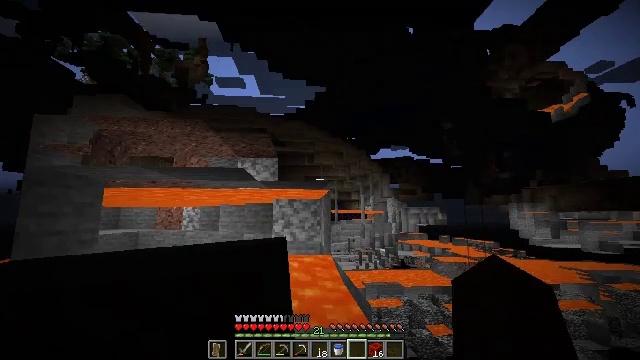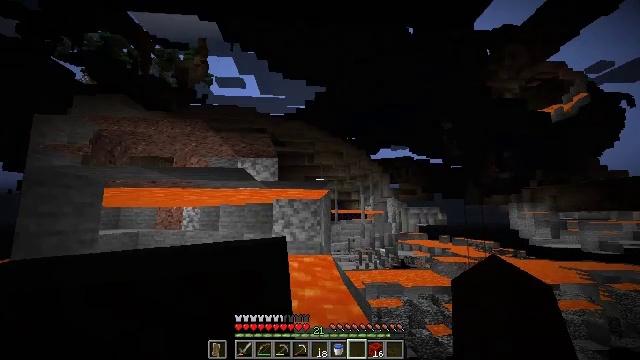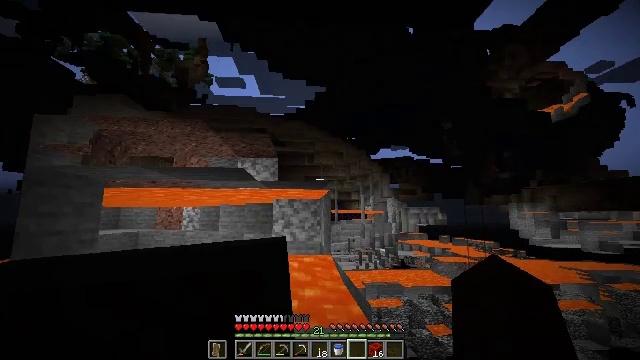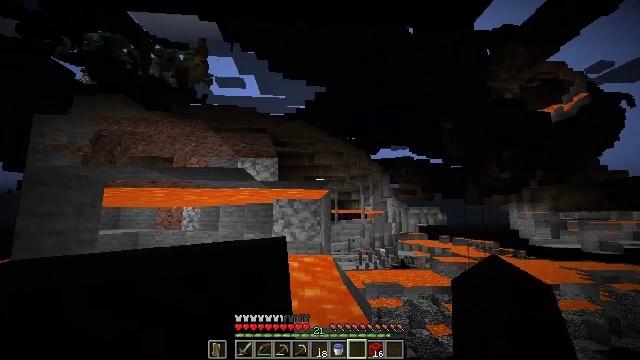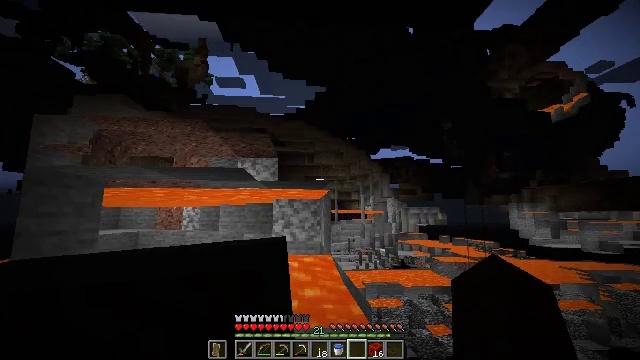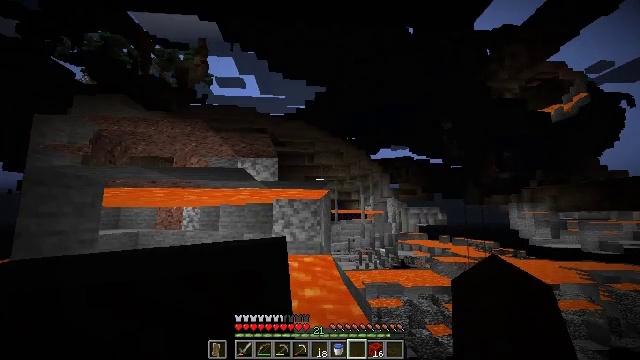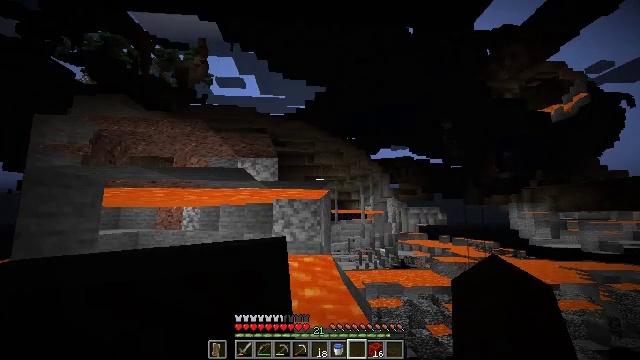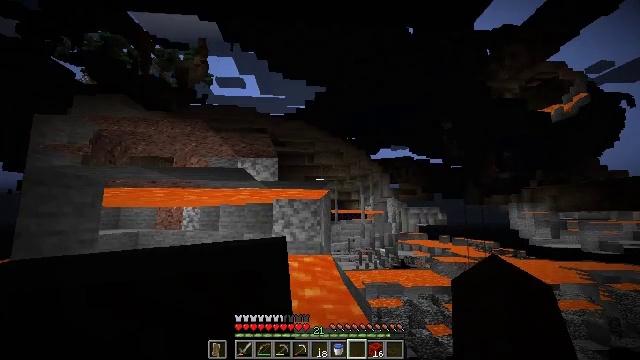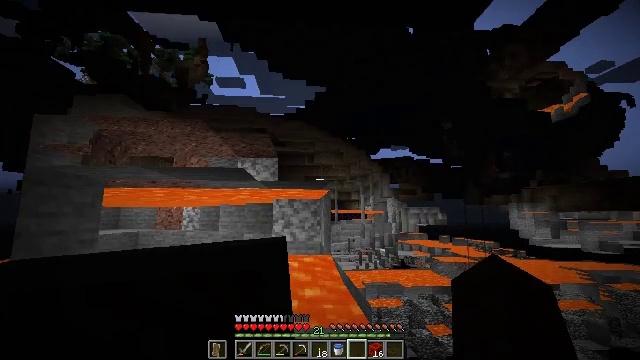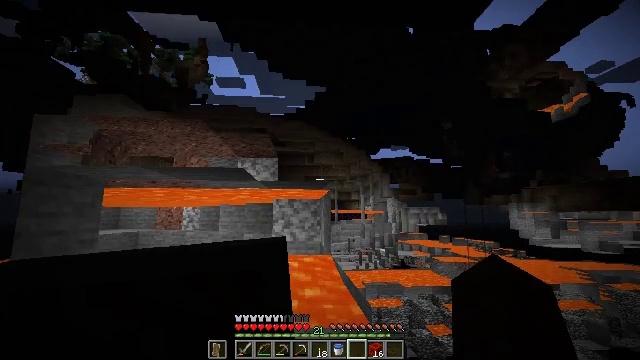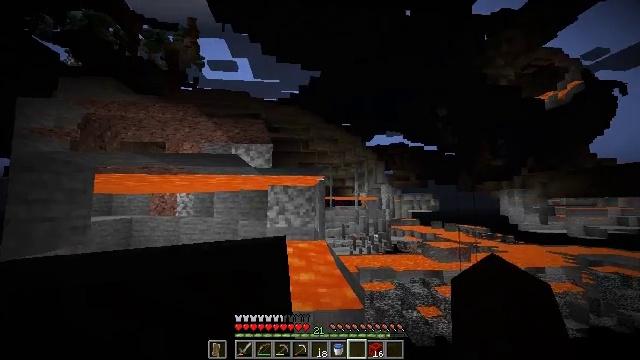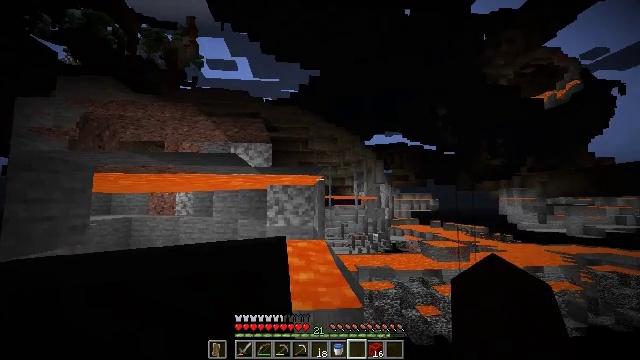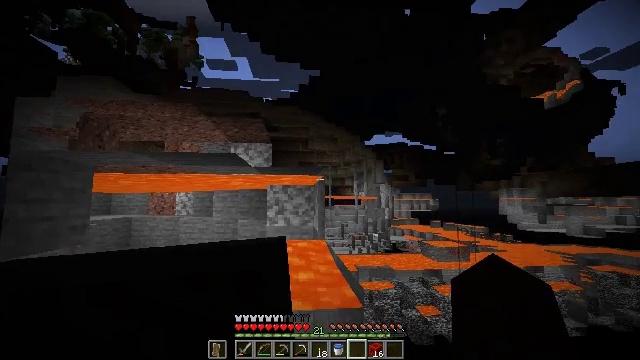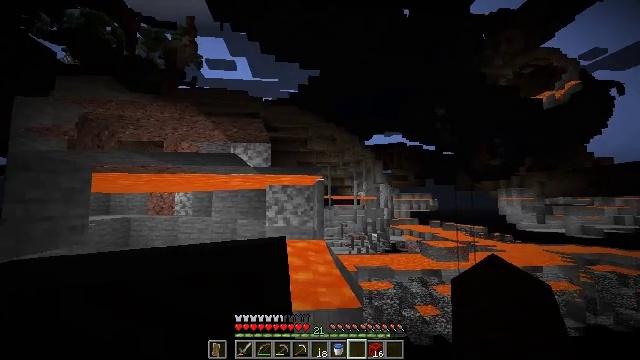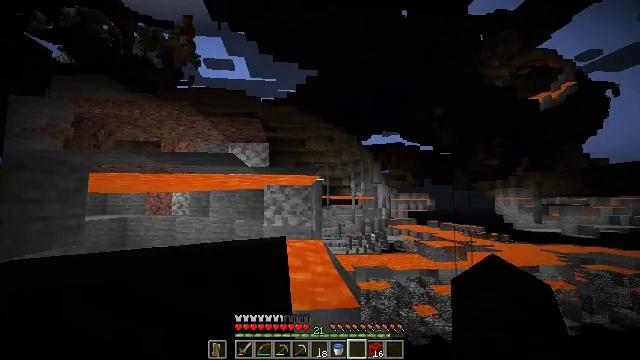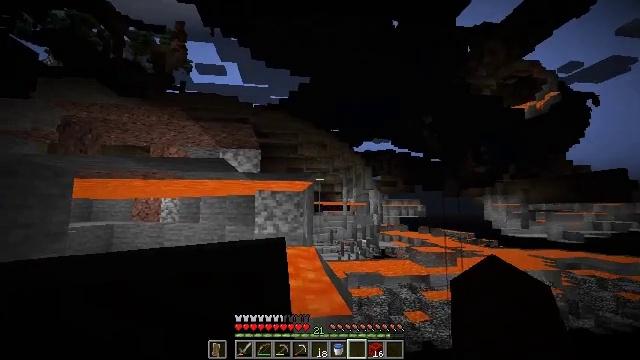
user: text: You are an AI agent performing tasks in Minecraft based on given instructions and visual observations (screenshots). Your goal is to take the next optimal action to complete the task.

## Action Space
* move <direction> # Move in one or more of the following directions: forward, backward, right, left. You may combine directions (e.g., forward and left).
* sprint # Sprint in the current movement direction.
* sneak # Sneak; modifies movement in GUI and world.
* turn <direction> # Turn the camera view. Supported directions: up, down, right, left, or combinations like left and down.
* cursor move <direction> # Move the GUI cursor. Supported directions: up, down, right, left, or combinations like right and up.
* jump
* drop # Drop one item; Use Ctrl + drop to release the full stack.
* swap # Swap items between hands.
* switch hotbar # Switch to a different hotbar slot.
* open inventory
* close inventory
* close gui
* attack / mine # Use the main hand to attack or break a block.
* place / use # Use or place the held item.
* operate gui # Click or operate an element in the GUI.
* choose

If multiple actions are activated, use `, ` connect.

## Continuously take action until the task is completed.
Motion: motion action
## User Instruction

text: Detach the piston head.
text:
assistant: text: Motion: no_op
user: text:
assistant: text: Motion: no_op
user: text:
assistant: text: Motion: no_op
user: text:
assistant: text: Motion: no_op
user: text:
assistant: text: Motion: no_op
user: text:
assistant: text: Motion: no_op
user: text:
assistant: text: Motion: no_op
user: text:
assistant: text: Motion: no_op
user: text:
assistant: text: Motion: no_op
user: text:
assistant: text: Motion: turn right and down
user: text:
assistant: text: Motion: no_op
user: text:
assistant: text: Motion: no_op
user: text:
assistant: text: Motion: no_op
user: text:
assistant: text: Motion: no_op
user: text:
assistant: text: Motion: turn right and up
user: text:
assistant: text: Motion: no_op
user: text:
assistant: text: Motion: no_op
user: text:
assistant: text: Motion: no_op
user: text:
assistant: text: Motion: turn right and down
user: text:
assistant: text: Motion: turn down
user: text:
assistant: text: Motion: no_op
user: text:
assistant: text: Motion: turn left and down
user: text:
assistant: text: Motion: turn left and down
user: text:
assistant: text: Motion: turn left and down
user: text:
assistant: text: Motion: turn left and down
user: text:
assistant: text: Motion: turn left
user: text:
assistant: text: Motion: turn left and down
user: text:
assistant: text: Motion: turn left and down
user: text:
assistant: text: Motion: turn left and down
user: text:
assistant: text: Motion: no_op